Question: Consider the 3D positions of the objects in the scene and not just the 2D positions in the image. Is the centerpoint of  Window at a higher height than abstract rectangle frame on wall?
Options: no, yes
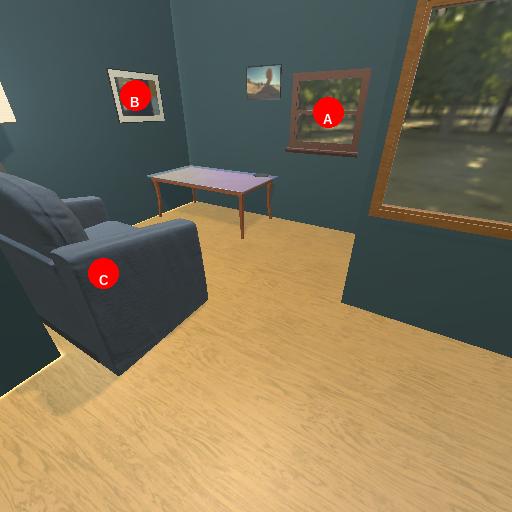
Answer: no